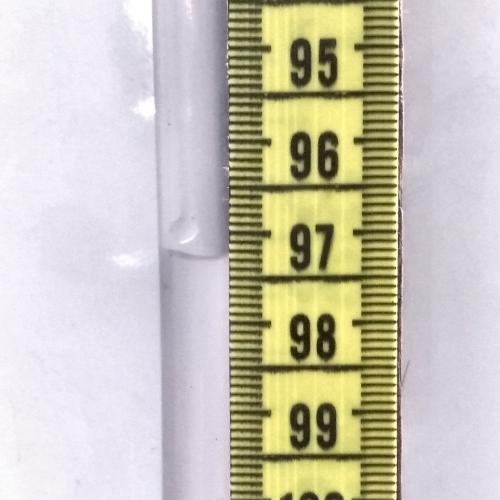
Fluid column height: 97.3 cm